Question: I am trying to format the output of my data in crystal reports 2008. Currently, you can see in the picture that the data is in the top left of the cell. I am trying to have the data appear on the bottom left hand spacing of the cell, instead of top left hand side, for gldesc. Is there a way to do this?

Thank you.
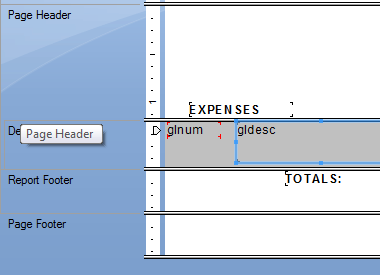
Answer: Ok, after examining the problem further, I realized that I was making this too hard, and all you have to do is drag and drop, to place the formulas/items where you would like them to be.
I was going to delete this question but I decided to answer it and share how I fixed it incase someone else has this question along the way.